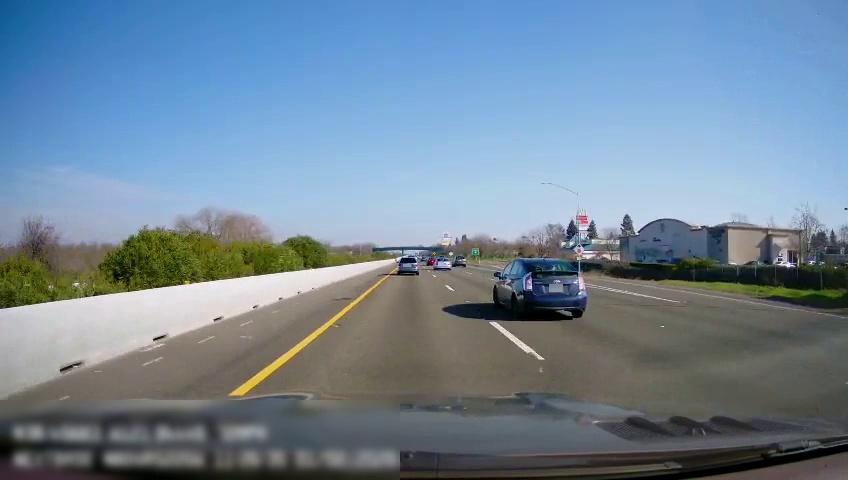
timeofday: Day
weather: Sunny
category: Drivable Space
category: Vehicles | SUV
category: Vehicles | SUV
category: Vehicles | Car
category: Vehicles | Car
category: Vehicles | SUV
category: Lanes | Current Lane
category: Lanes | Current Lane
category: Lanes | Alternate Lane
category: Lanes | Alternate Lane
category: Lanes | Alternate Lane
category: Lanes | Alternate Lane
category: Traffic | Signs